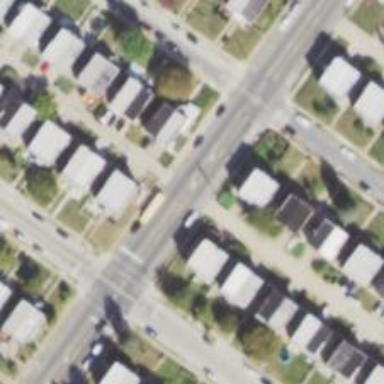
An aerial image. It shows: Alley classified as service road.